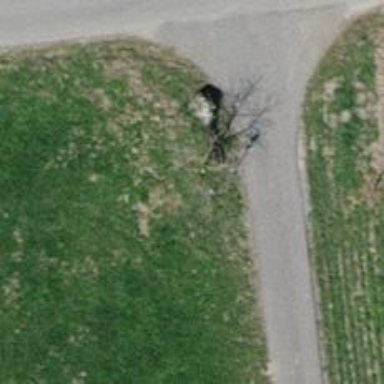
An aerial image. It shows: Broadleaved tree with lush foliage.